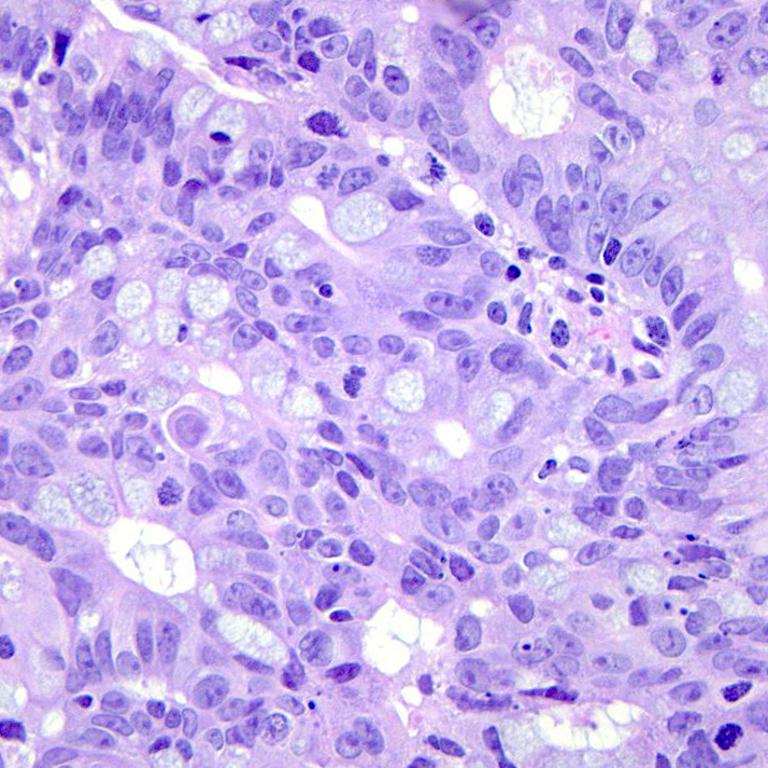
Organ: colon
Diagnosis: adenocarcinomas